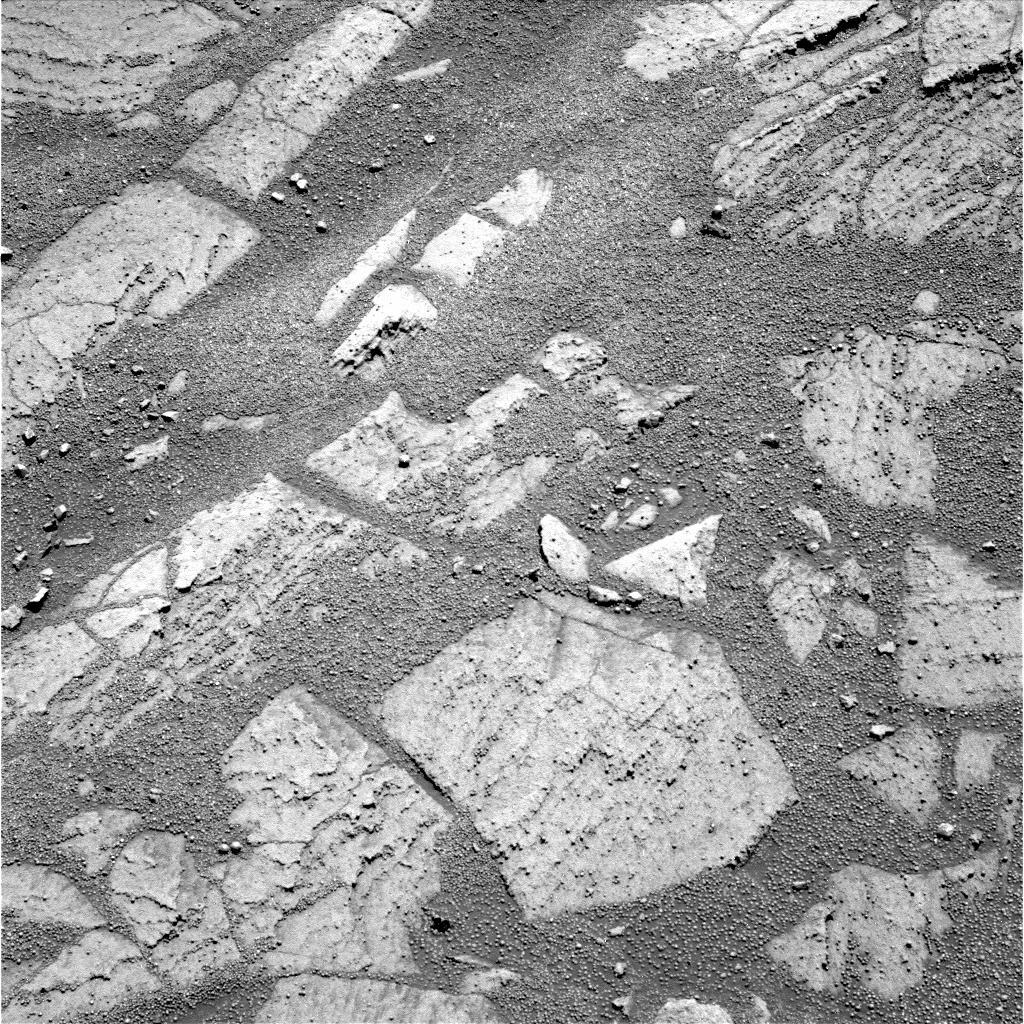
Terrain classes present: Bedrock, Gravel / Sand / Soil, Rock, Shadow